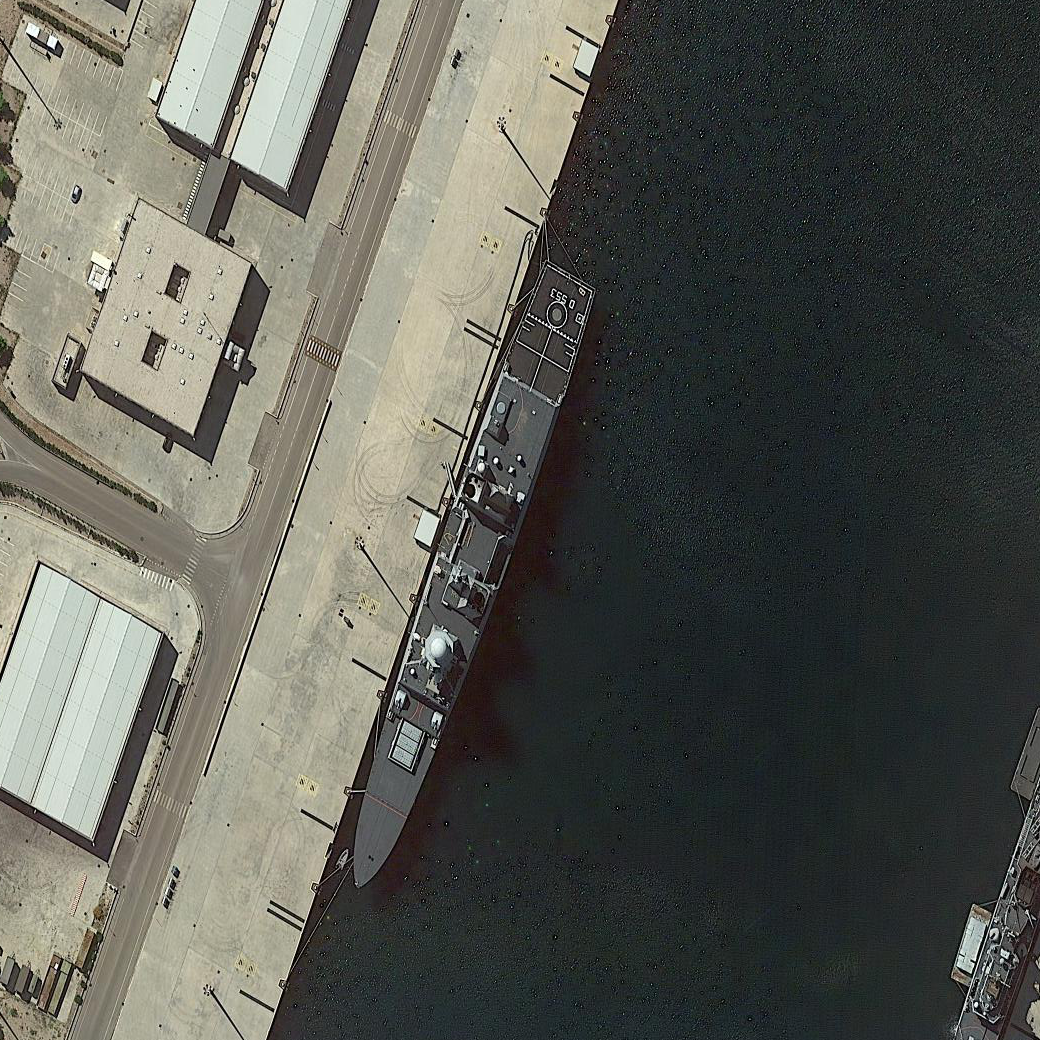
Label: destroyer